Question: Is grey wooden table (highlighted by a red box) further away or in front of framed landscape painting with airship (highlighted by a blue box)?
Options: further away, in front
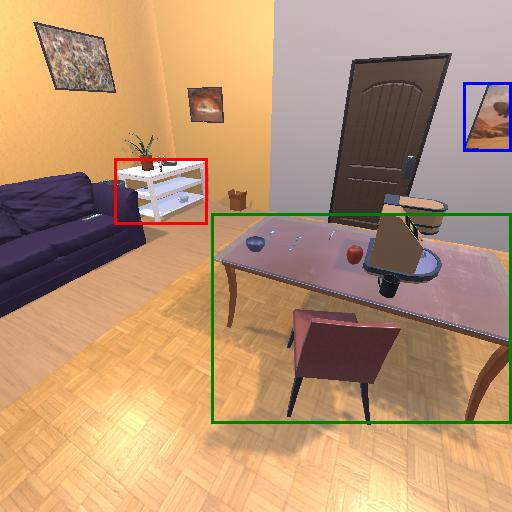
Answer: further away